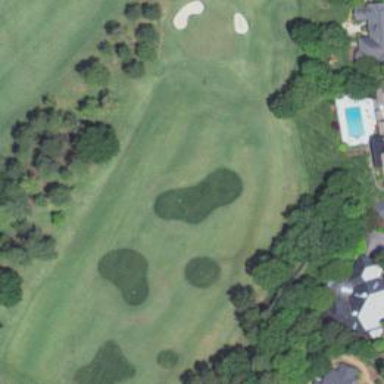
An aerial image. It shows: Grassy area designated for driving range golf.